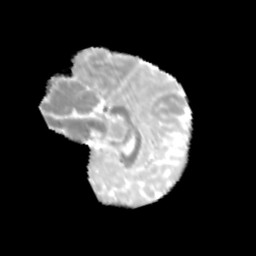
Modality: MD
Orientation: sagittal
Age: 10
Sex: male
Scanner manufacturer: siemens
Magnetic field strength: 3 T
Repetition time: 3.8 s
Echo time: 0.07 s